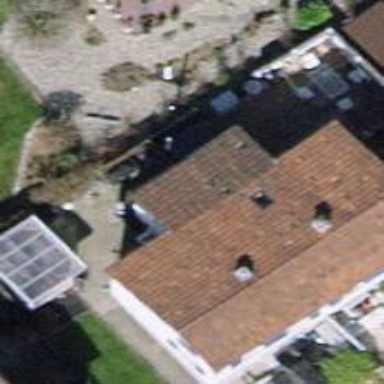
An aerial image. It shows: Semi-detached house with gabled roof.